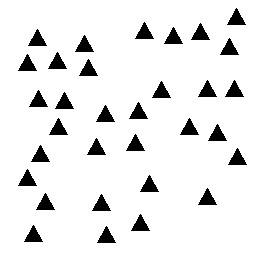
Squares: 0
Triangles: 32
Stars: 0
Total shapes: 32